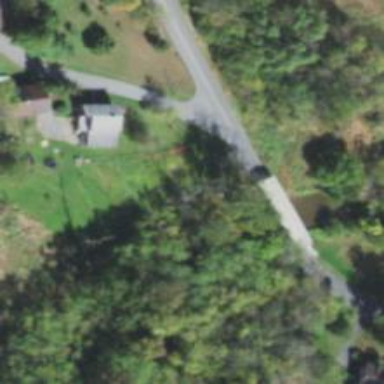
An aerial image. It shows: Covered bridge over tertiary road.